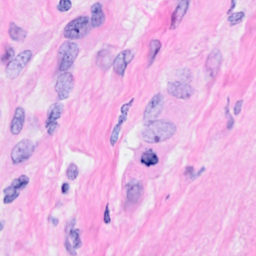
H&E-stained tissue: Breast